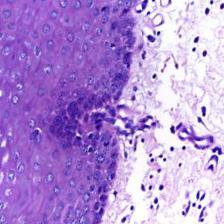
Diagnosis: Normal